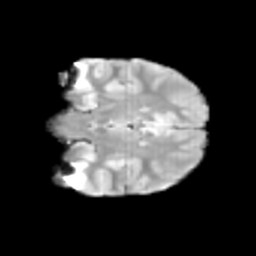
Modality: T2w
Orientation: coronal
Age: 11
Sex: female
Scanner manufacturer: siemens
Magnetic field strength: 3 T
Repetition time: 3.8 s
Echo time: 0.07 s